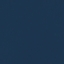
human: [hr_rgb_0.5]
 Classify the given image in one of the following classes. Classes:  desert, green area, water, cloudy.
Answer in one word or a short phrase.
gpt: water